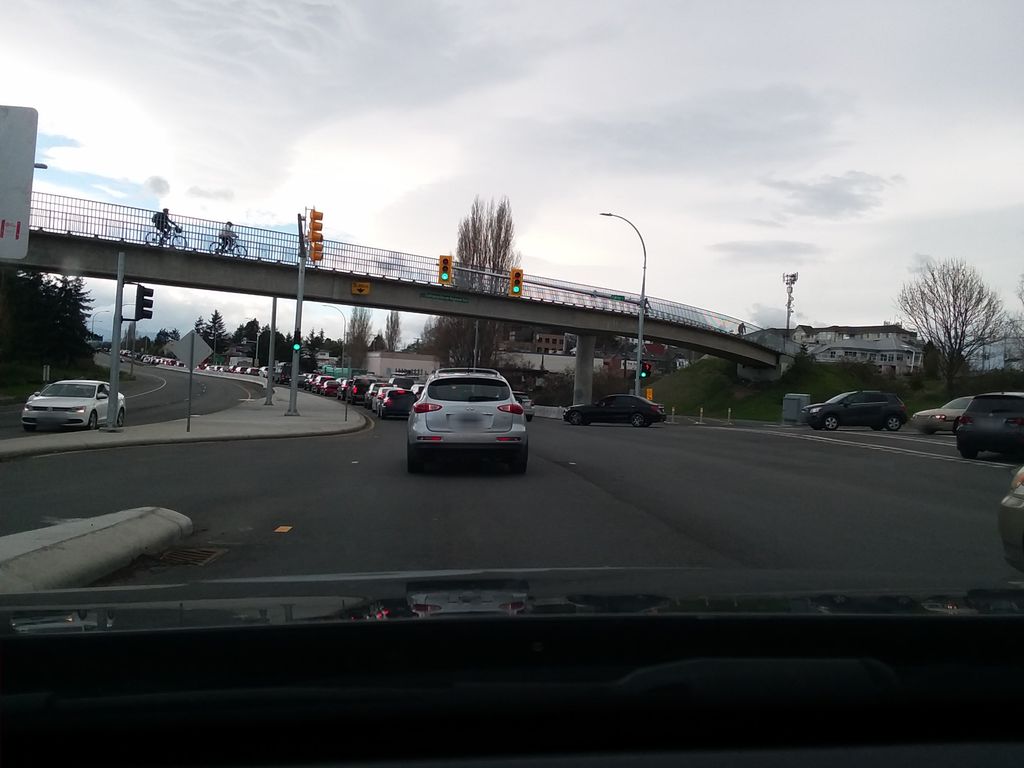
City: victoria